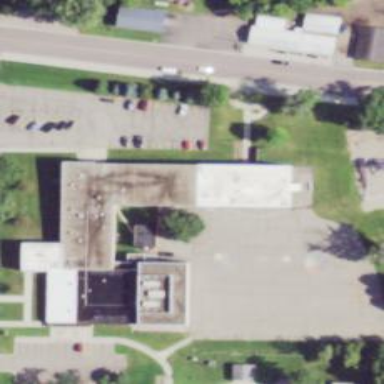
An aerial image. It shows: Paved schoolyard.